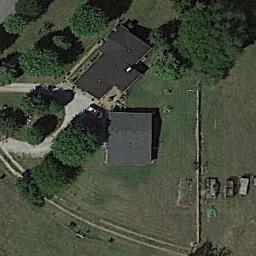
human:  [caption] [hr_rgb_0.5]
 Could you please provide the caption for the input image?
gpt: Many trees are beside the sparse residential .

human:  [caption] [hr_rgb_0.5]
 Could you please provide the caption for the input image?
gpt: The sparse residential is on the grass next to some trees .

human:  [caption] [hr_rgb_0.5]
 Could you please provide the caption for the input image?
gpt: In a sparse residential area there is a grey house and several green trees surrounded by grass .

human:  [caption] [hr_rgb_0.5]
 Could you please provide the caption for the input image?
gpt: There is a house by the road, With a few trees behind it .

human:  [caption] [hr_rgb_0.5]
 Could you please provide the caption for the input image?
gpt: A sparse residential area with some green trees and two black buildings .